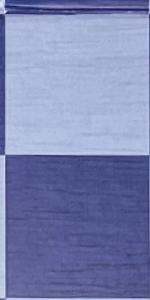
Label: Empty